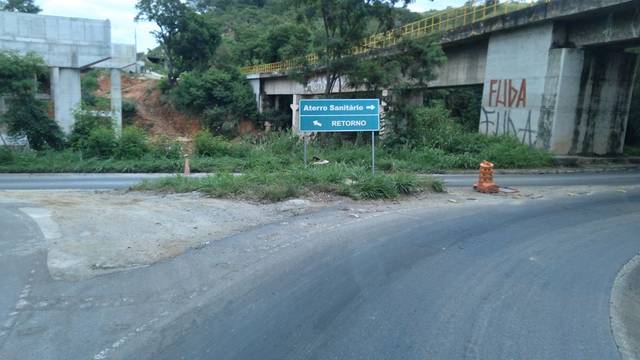
Region: Brazil
Coordinates: -19.876, -43.858